Question: I'm new to the world of iOS and I'm trying to build a simple app in Swift. I have a navigation controller linked to a LoginViewController (the login screen). The login screen has a button linked to a RegisterViewController. From the login screen the user can press the "Register" button and be taken to the register screen with the back functionality in the top left corner (ie: be taken back to the login screen).
The login screen also has a "Log In" button hooked up in the LoginViewController as follows:
'''
@IBAction func LoginPressed(sender: AnyObject) {
let welcome = self.storyboard?.instantiateViewControllerWithIdentifier("welcome") as HomePageViewController;
self.navigationController?.pushViewController(welcome, animated: true);
}
'''
This takes the user to the welcome screen which has a class of 'HomePageViewController' and a 'Storyboard ID' of 'welcome'. My problem right now is that once the user reaches the welcome screen, the navigation bars has a '< Login' on the left. Similarly, if the Welcome screen is reached through the Register screen the top left nav has '< Back'.
What I'd like to do is "separate" the welcome screen and anything after it from the login and register screens. How can I do this?
Here's how my 'Main.storyboard' looks right now:

Thanks!
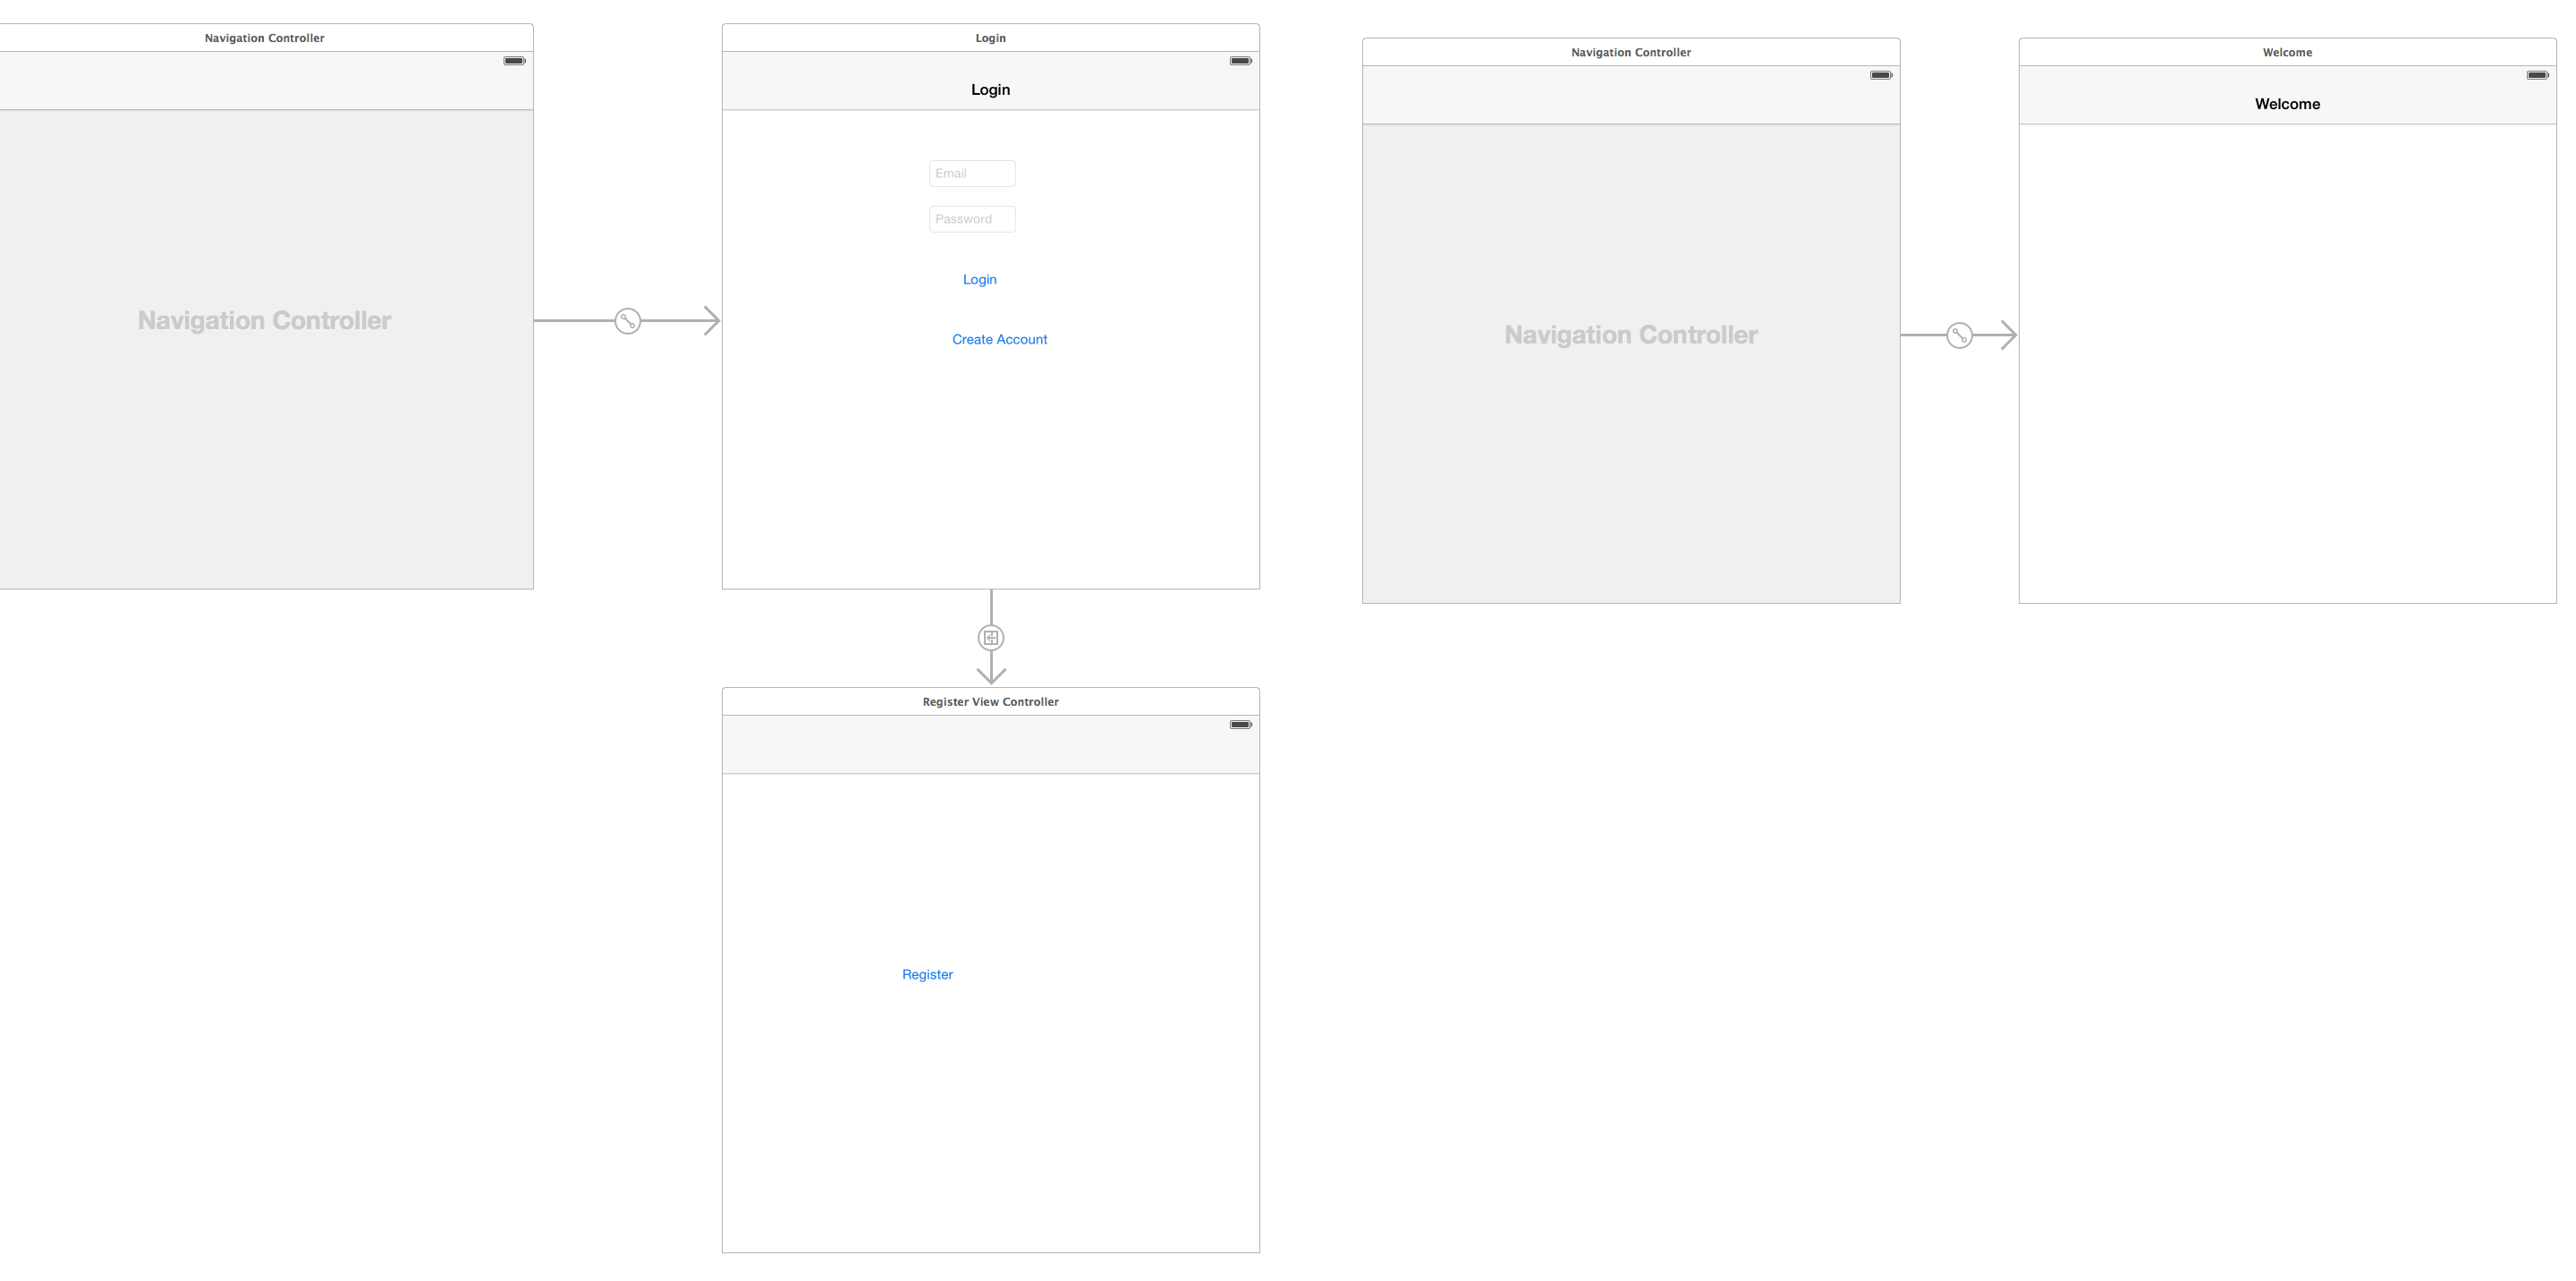
Answer: You might want to use modalViewController to present rather than pushing it into a navigationController stack.
So to present welcome:
'''
self.presentViewController(welcome, animated: true, completion: nil);
'''
Then when you try to dismiss, call this in your 'welcomeController' which you want to dismiss.
'''
self.dismissViewControllerAnimated(true, completion: nil);
'''